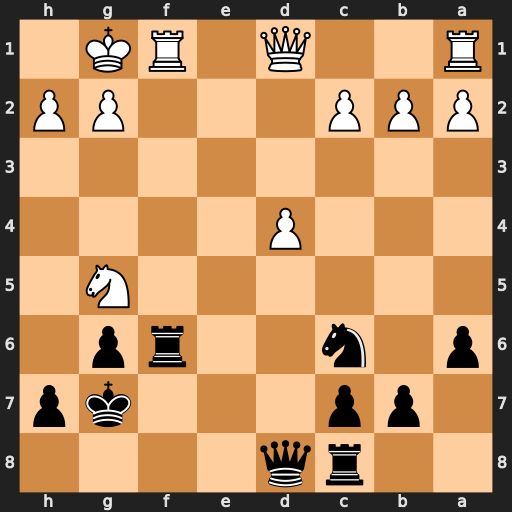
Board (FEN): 2rq4/1pp3kp/p1n2rp1/6N1/3P4/8/PPP3PP/R2Q1RK1
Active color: b
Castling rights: -
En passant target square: -
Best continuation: Rxf1+ Qxf1 Qxg5